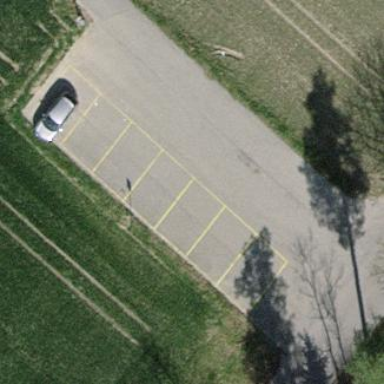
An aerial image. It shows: Parking area with surface.